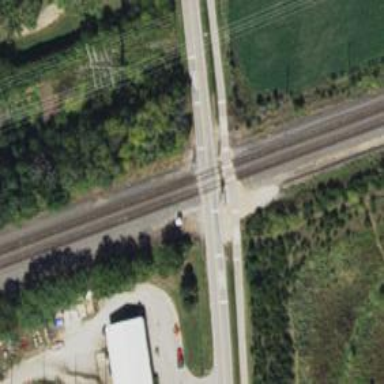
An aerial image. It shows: Crossing for the railway.